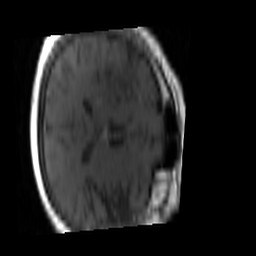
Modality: T1w
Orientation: axial
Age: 62
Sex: male
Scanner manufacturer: philips
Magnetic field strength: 1.5 T
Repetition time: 0.4 s
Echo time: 0.0074 s